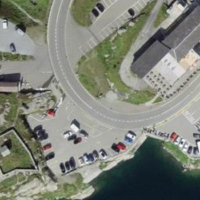
EUNIS habitat code: 14
Species observed at this site:
Marmota marmota
Oenanthe oenanthe
Fulica atra
Emberiza citrinella
Anthus spinoletta
Prunella modularis
Buteo buteo
Prunella collaris
Anthus pratensis
Phylloscopus collybita
Luscinia megarhynchos
Alauda arvensis
Erithacus rubecula
Pica pica
Phoenicurus ochruros
Falco tinnunculus
Corvus corax
Chamaenerion angustifolium
Monticola saxatilis
Linaria cannabina
Streptopelia decaocto
Bistorta vivipara
Montifringilla nivalis
Turdus torquatus
Ptyonoprogne rupestris
Turdus merula
Columba palumbus
Tachymarptis melba
Hirundo rustica
Milvus milvus
Cinclus cinclus
Pyrrhocorax graculus
Aquila chrysaetos
Phylloscopus trochilus
Motacilla alba
Delichon urbicum